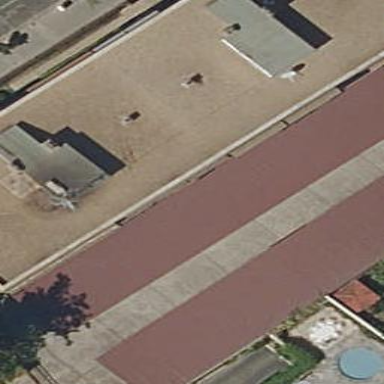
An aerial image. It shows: Carport building.